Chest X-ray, AP view. Patient: 13 years old, sex M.
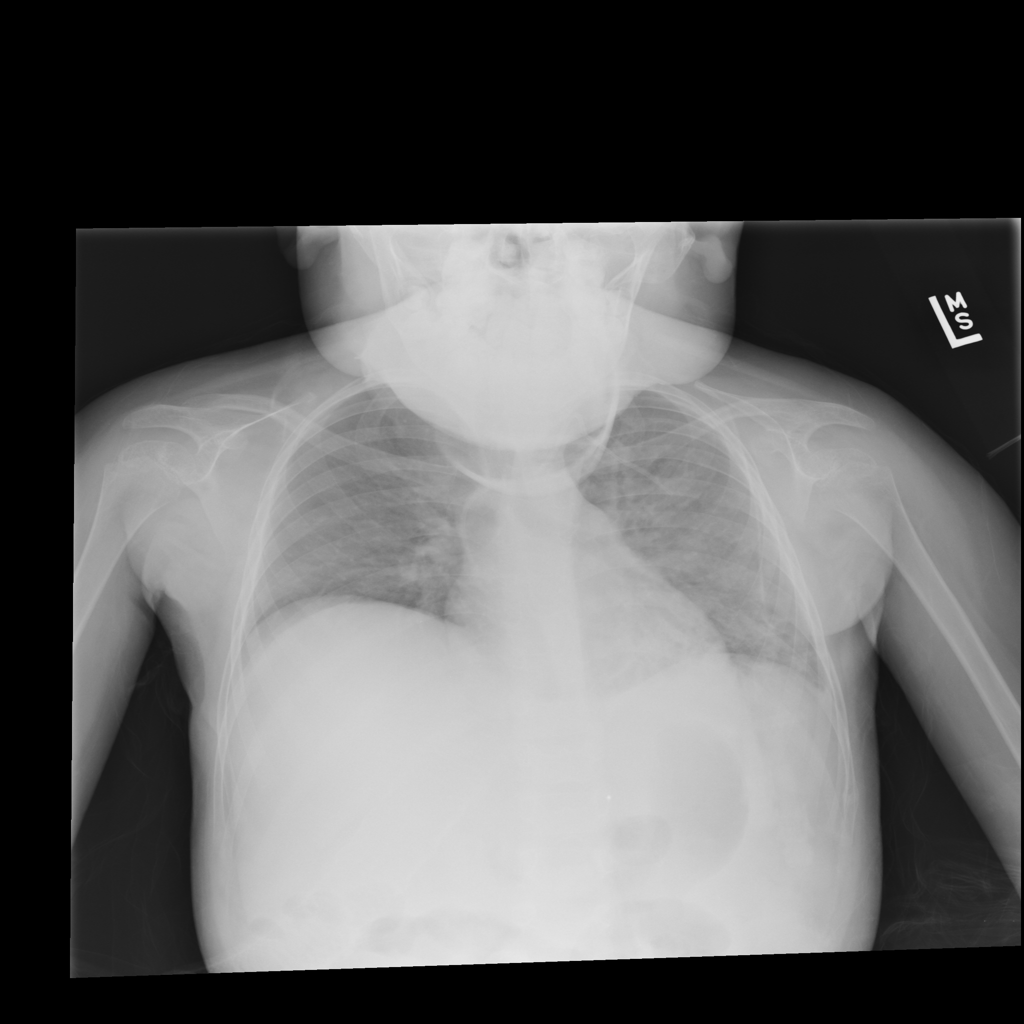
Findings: Infiltration